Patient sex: F
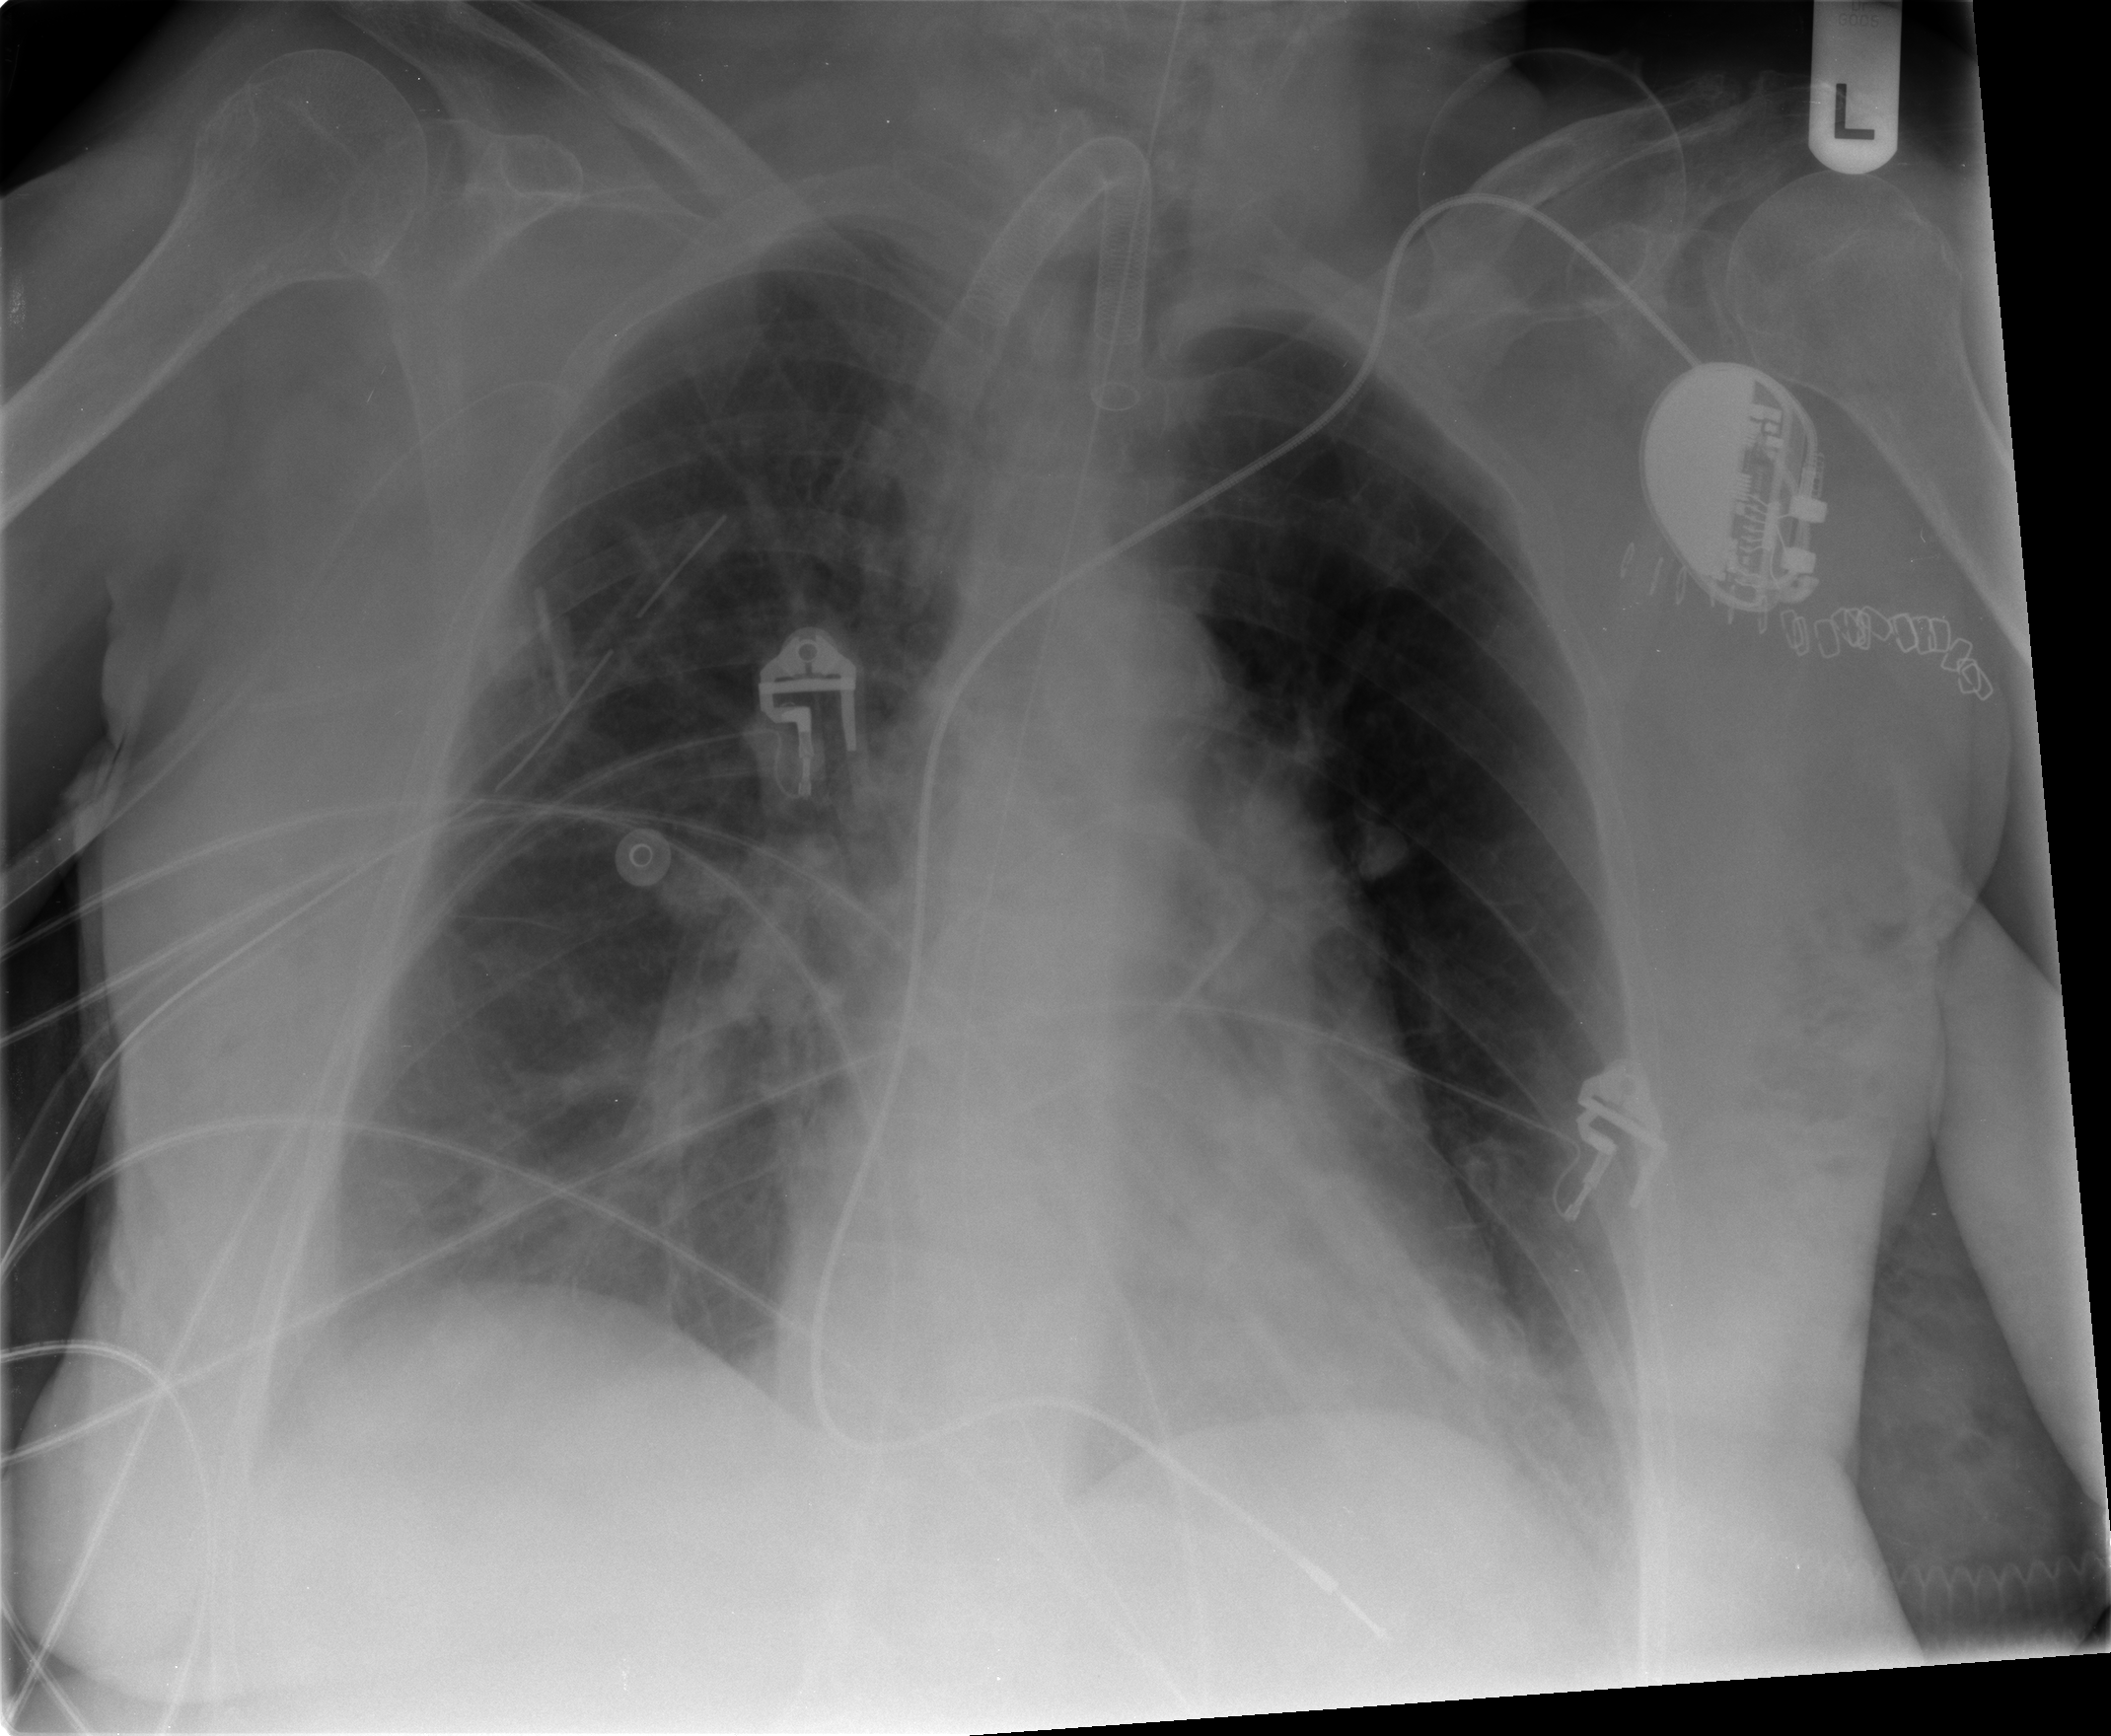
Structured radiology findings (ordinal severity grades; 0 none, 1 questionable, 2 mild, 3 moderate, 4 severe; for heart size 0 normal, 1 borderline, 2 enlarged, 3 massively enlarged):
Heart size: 2
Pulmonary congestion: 2
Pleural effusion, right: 2
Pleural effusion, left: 1
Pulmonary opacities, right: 1
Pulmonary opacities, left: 0
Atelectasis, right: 2
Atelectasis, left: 2